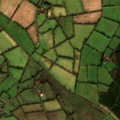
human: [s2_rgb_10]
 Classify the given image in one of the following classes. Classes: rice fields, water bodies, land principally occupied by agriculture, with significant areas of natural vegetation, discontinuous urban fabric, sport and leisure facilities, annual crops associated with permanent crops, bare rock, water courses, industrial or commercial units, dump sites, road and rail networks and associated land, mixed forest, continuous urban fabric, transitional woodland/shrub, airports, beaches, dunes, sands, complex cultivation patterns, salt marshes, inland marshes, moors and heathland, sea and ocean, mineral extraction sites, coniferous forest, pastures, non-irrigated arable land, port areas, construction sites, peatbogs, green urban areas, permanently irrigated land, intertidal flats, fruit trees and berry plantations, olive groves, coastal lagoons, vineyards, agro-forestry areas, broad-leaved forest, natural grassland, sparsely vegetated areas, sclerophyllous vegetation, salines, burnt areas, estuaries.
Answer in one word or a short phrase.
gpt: pastures, coniferous forest